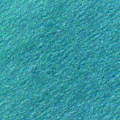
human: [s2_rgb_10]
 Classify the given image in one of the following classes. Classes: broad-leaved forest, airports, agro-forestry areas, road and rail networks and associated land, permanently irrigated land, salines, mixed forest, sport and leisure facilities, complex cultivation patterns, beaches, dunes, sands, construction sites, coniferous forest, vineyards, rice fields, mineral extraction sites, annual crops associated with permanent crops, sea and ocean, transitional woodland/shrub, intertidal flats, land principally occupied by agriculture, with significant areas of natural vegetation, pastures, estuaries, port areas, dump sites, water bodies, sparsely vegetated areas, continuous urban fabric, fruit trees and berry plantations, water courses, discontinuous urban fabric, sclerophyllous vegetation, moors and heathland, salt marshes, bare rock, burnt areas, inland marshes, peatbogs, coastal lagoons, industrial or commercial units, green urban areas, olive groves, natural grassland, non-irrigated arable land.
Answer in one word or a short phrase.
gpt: sea and ocean